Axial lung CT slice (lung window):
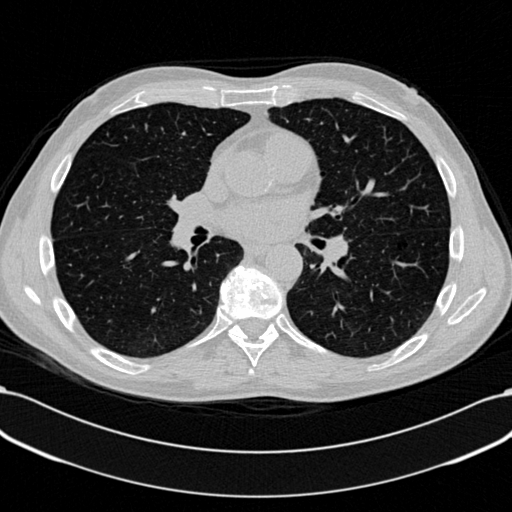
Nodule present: no